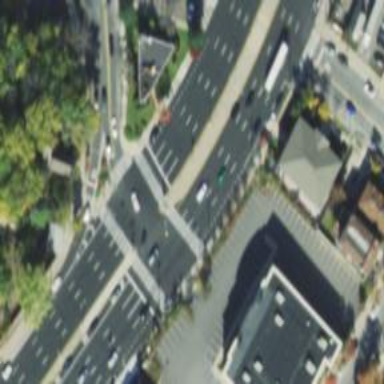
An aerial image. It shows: Footway located on traffic island.